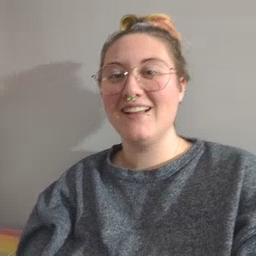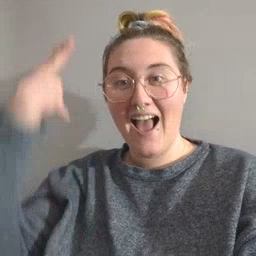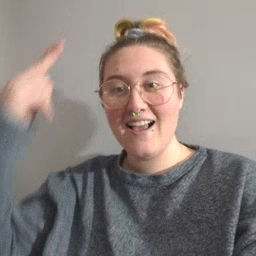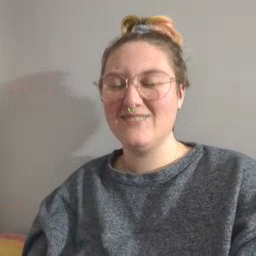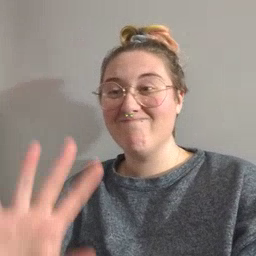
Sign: high